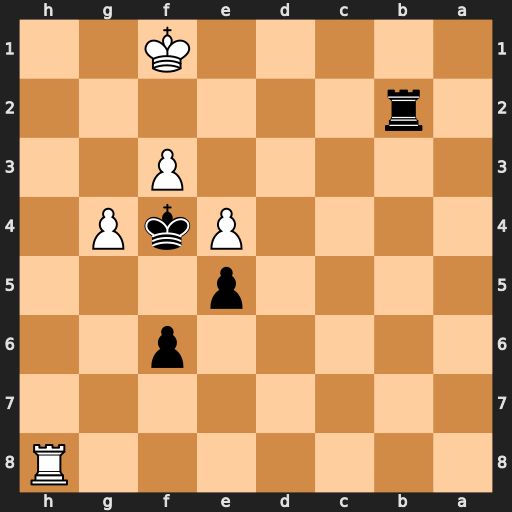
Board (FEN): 7R/8/5p2/4p3/4PkP1/5P2/1r6/5K2
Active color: b
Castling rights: -
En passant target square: -
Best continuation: Kxf3 Rh3+ Kxg4 Rh6 Kg5